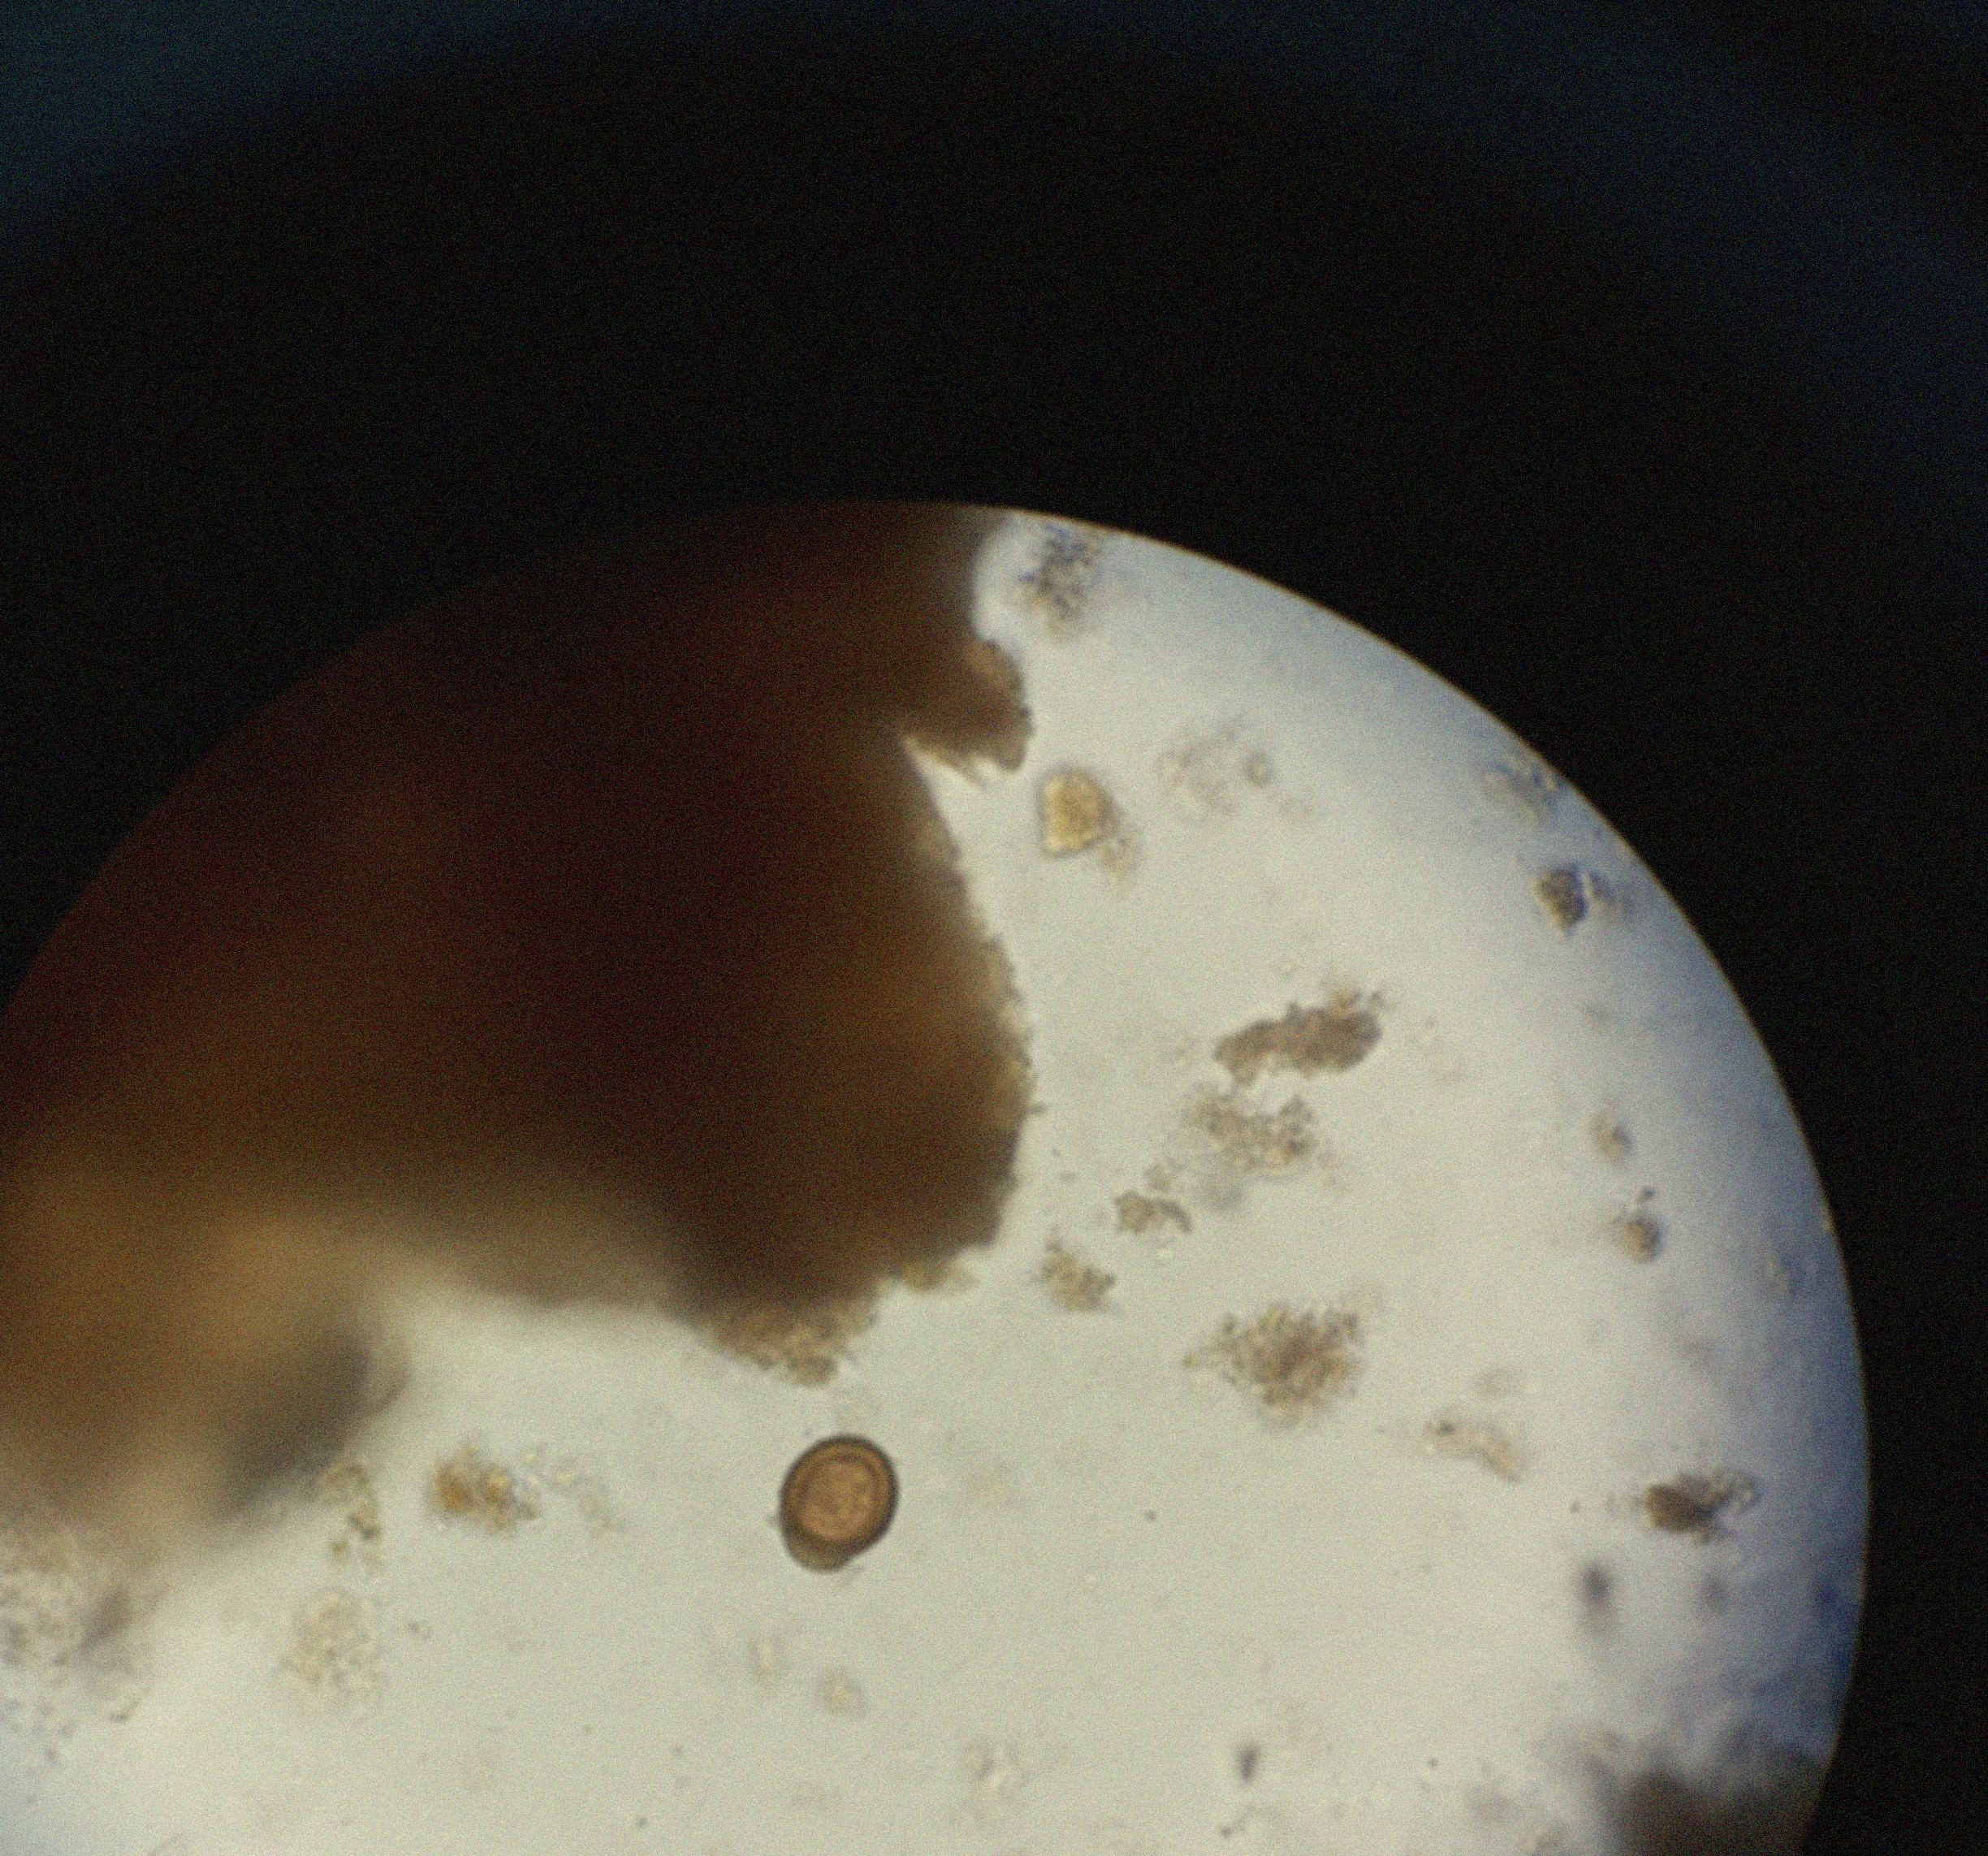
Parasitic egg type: Taenia spp. egg